Question: I want to use Bootstrap SASS and Compass in Laravel 5.
For this, I need to install Bower and add the packages like:
> bootstrap-sass-official
But I'm not finding the official Compass package for install by Bower.
Which the official Compass package to Bower?
Or it doesn't exist?

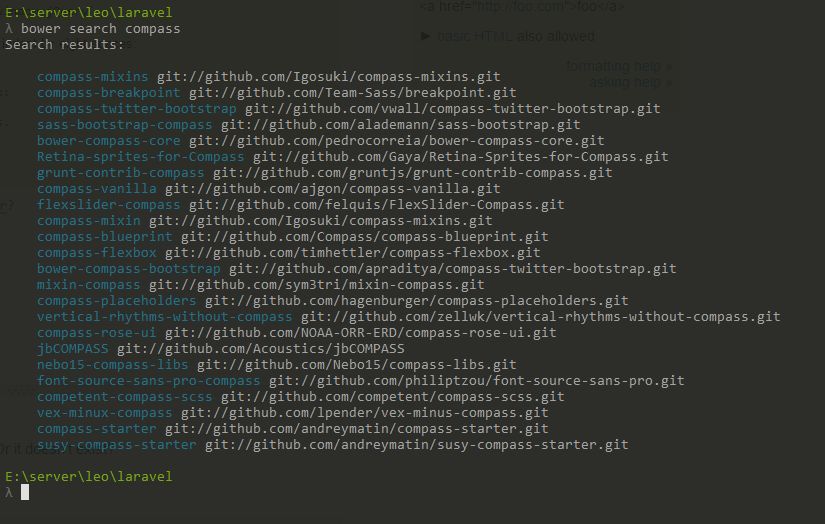
Answer: I found a good way to resolve a problem that I had before. It was the .
<URL>
Once installed, there are more steps.
Install npm laravel-elixir-sass-compass
<URL>
'''
npm install laravel-elixir-sass-compass
'''
if you are using Twitter Bootstrap, you can follow the great post down:
<URL>
My final gulpfile.js:

And my app.scss:

Thanks!